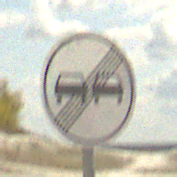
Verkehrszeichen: EndeUeberholverbot
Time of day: Midday
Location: Outdoor (Beach)
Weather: PartlyCloudy
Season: NotSpecified
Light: Natural